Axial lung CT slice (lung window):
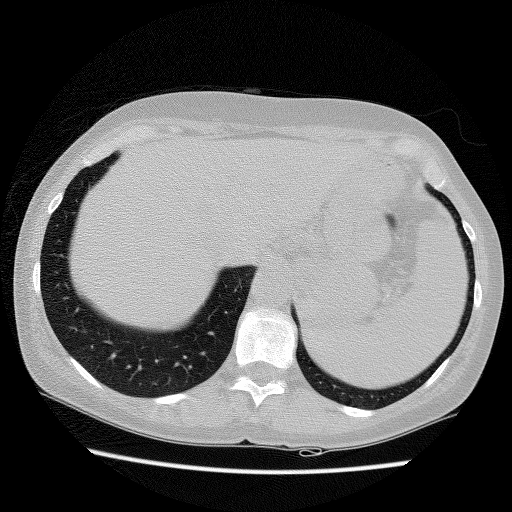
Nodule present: no